Here is the wavelet time-frequency representation (scalogram) of a rolling-element bearing's vibration measurement. Determine the bearing's health state. Answer with exactly one of: normal, inner_race, outer_race, ball.
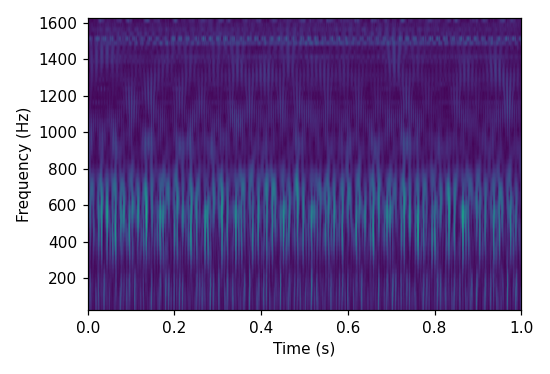
Answer: inner_race